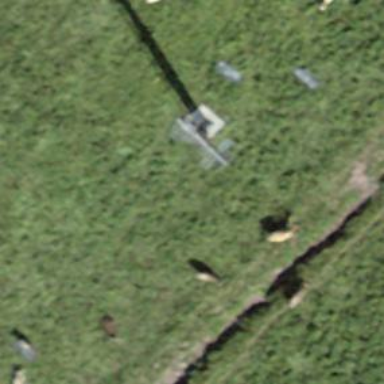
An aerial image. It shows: Pylon used for aerialway.